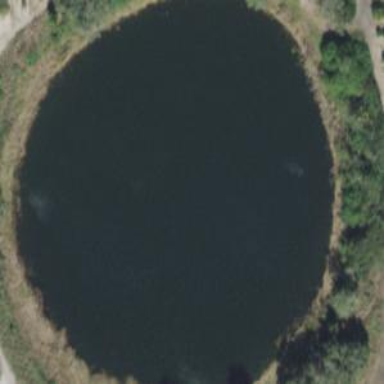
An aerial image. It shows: Beautiful lake surrounded by nature.